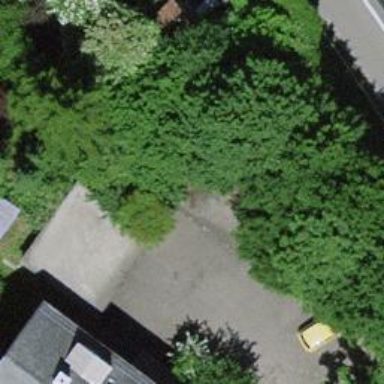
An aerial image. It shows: Garage.